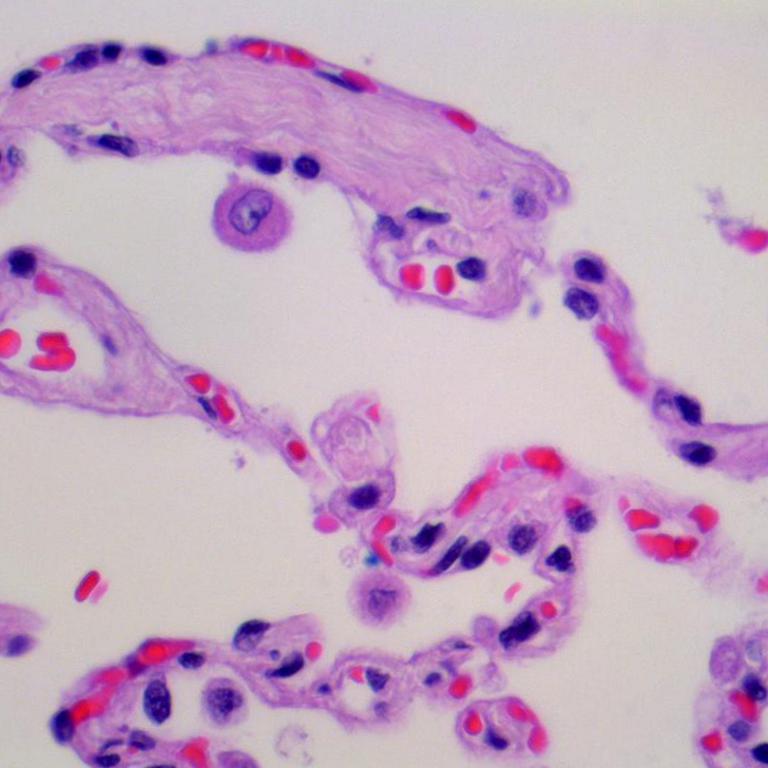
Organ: lung
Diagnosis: benign